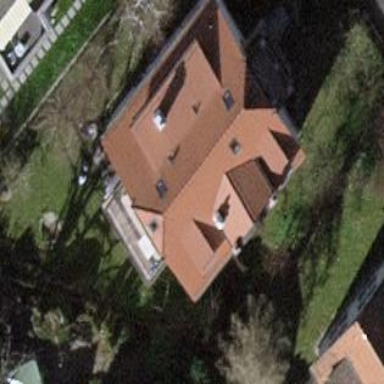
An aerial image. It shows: Building with half-hipped roof.